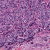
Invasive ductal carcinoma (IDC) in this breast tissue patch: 1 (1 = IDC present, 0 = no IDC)